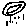
Label: cloud